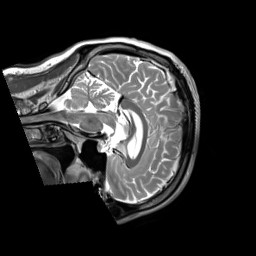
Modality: T2w
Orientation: sagittal
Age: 52
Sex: male
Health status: ill
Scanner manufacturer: siemens
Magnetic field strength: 3 T
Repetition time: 2.8 s
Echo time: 0.326 s